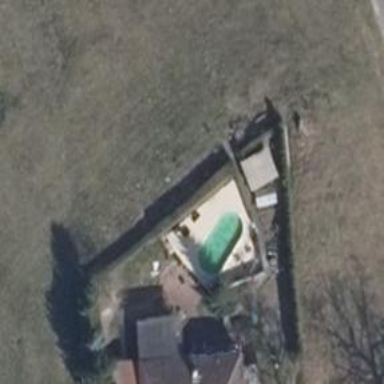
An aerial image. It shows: Swimming pool located in leisure land.